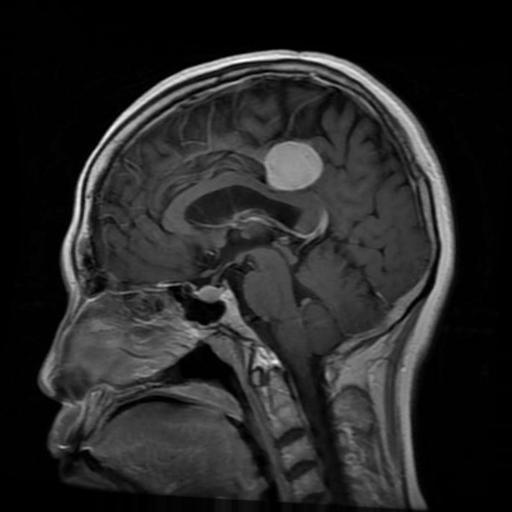
Label: meningioma